Question: I'm trying to apply a '@media' query so when the max-width reach '991px' a 'padding-left' will be added to the class, but nothing happens when the 'max-width' reach '991px' and the main of the page start to wrap under the 'aside', I'm using bootstrap and here is a part of the Code :
'''
@media(max-width : 991px) {
.mainIcon {
padding-left: 47px;
}
}
'''
'''
<section class="mainin">
<div class="container-fixed mainIcon">
<div class="row mainFoto">
<div class="col-md-4">
<img src="images/code_big.png" alt="">
<a class="boutonCode">Code</a>
</div>
<div class="col-md-4">
<img src="images/tutoriel_big.png" alt="">
<a class="boutonTutoriel">Tutoriels</a>
</div>
<div class="col-md-4">
<img src="images/foucha_big.png" alt="">
<a class="boutonfoucha">PROJECTS</a>
</div>
</div>
<header class="globalTitle">
<a href="" class="atitle"><h1 class="title">Turn Your Brean <span>On</span></h1></a>
<h2 class="subtitle">design the future</h2>
</header>
</div>
</section>
'''
<URL>
when i inspect the page and try to reduce the width of the browser once he is less than '991px' i see that the padding-left is not applied , i can't figure out how to fix this !

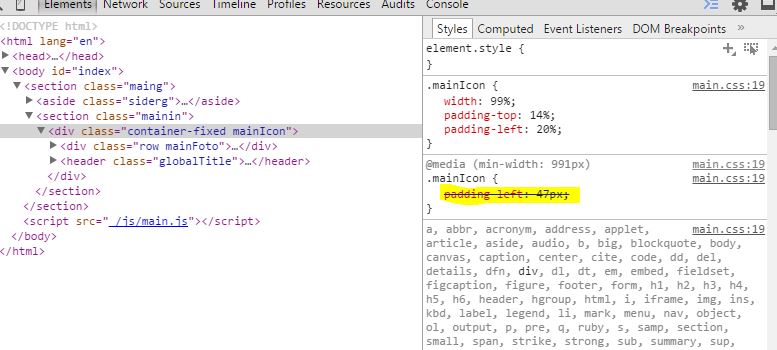
Answer: The issue appears to be that you're calling your media query at the top of the page but the regular styles for '.mainIcon' below it. This is causing the media query to be overwritten by the normal styles which would explain the adjusted 'padding-left' being crossed out when you expect the element. A good rule of thumb is to always include your media queries below your other CSS (or at least under the 'class'/'id'/etc. you're looking to change).
try:
'''
.mainIcon {
width: 99%;
padding-top: 14%;
padding-left: 20%;
}
@media (max-width: 991px) {
.mainIcon {
padding-left: 47px;
}
}
'''